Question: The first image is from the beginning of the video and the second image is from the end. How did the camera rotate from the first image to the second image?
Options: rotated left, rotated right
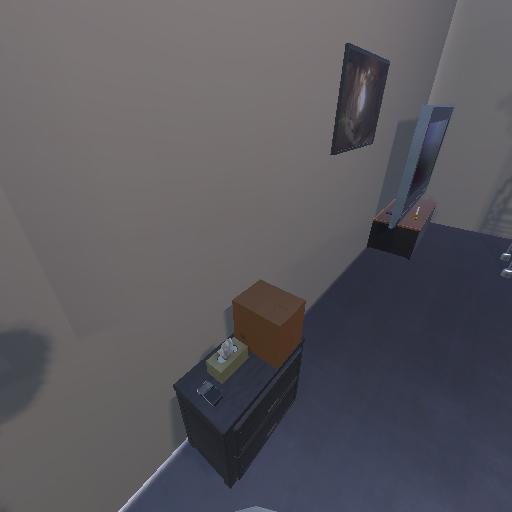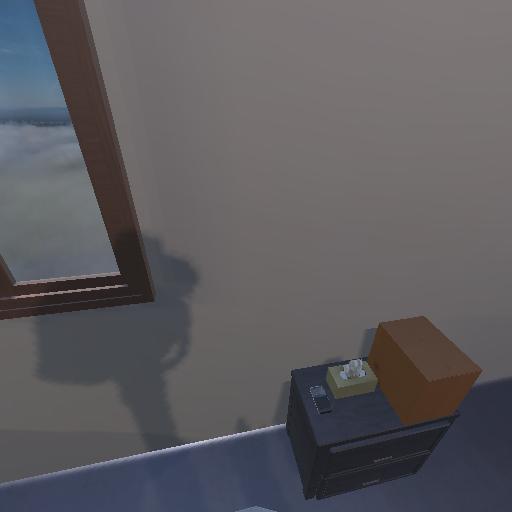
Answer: rotated left